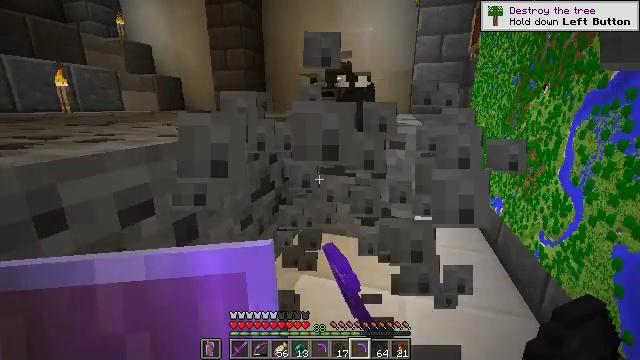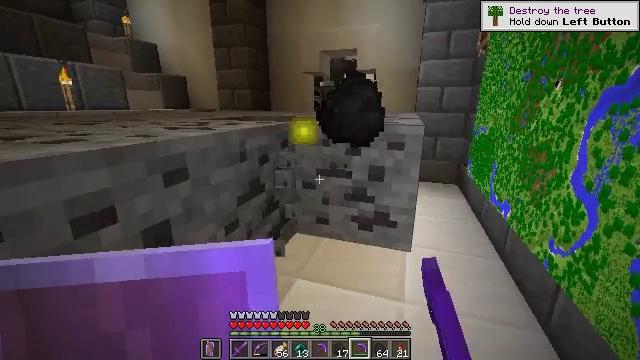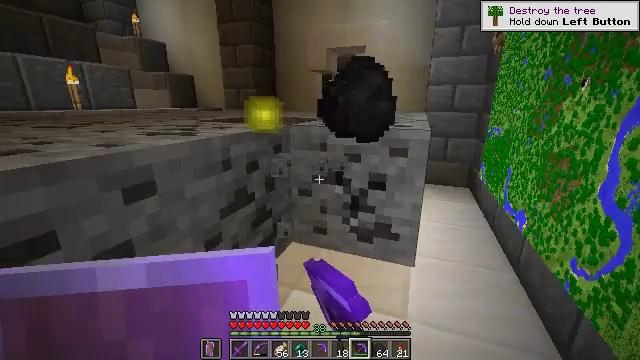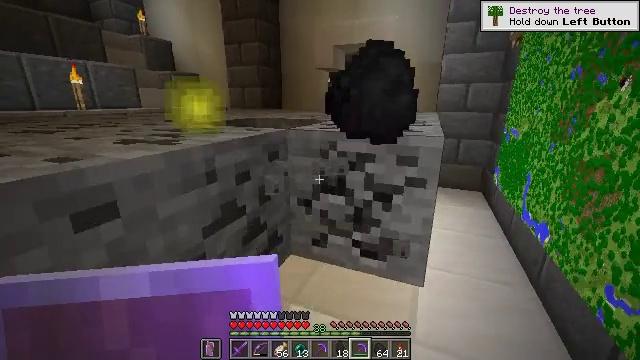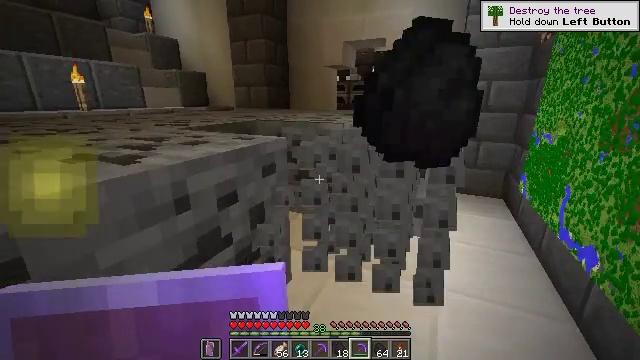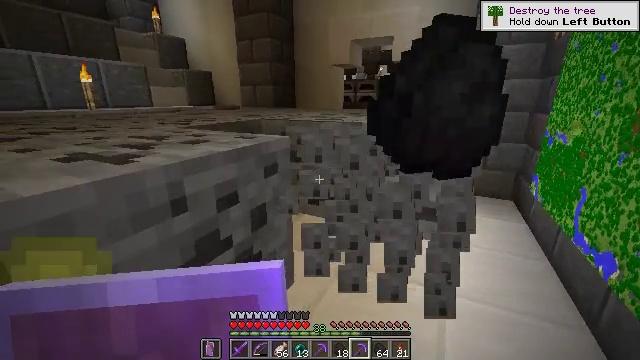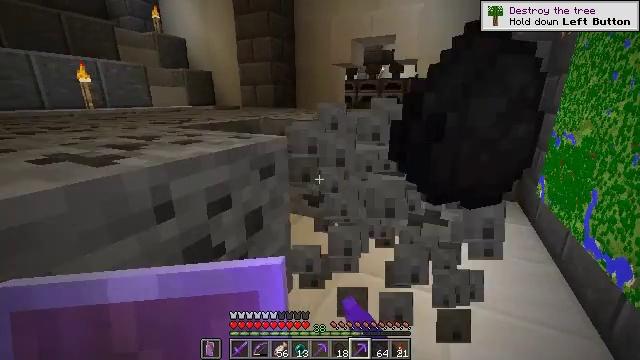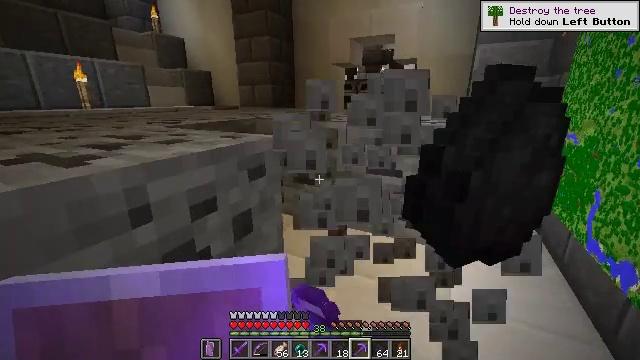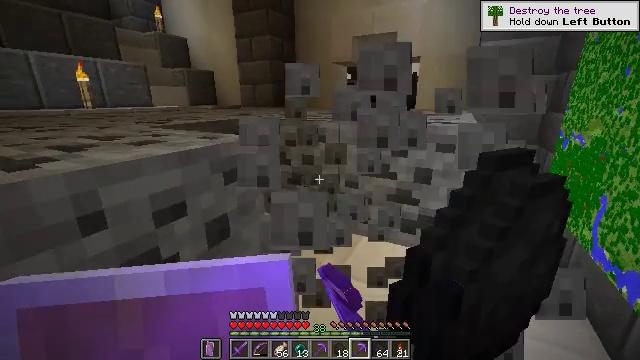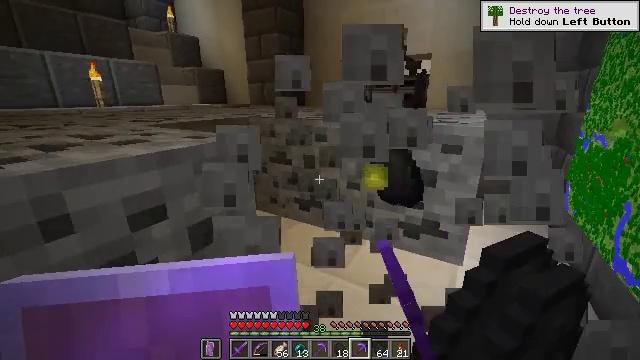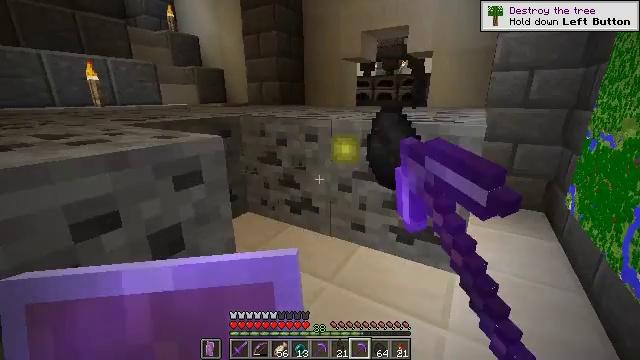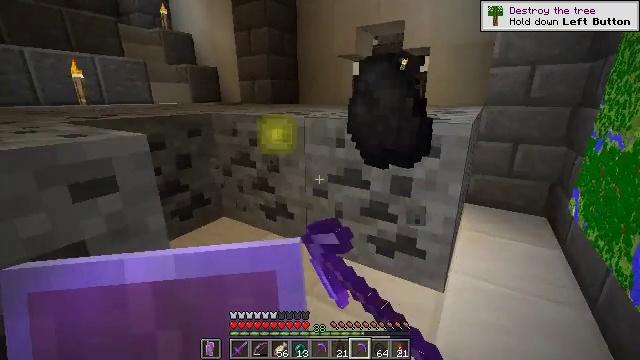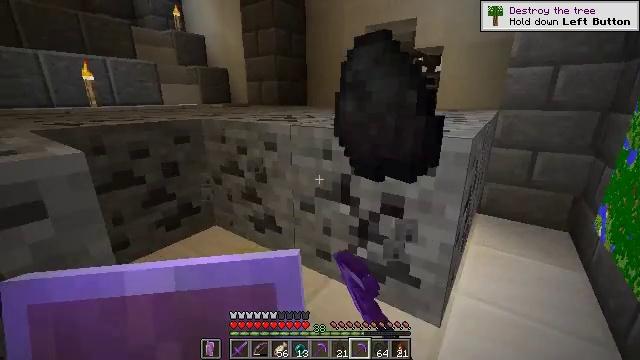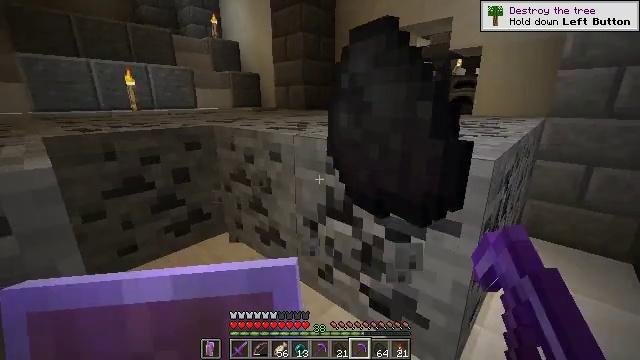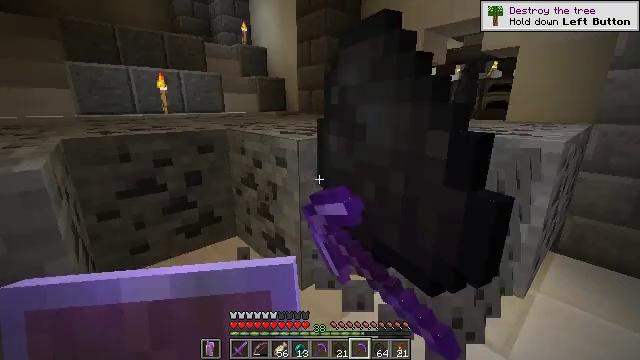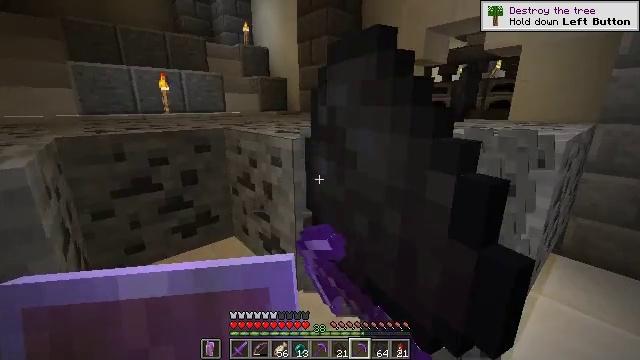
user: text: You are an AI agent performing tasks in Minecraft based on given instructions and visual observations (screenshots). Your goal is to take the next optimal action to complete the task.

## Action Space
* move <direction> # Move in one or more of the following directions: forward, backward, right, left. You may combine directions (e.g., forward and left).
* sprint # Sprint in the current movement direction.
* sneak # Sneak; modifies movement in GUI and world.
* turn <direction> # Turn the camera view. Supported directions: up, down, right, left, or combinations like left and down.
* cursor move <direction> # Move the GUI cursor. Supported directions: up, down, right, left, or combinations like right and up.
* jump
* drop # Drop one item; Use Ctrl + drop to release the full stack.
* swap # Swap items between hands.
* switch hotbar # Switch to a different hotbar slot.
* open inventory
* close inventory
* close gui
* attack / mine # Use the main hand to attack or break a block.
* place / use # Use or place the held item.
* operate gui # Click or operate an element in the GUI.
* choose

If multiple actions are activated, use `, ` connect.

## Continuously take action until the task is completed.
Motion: motion action
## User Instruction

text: Mine the coal ore underground.
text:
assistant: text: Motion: move forward and move right, turn left, attack / mine
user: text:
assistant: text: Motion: move forward, turn left, attack / mine
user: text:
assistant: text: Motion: move forward, turn left, attack / mine
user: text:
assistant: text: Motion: move forward, turn left, attack / mine
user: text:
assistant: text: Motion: turn left, attack / mine
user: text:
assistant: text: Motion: attack / mine
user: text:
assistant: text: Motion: move right, attack / mine
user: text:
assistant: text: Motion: move forward and move right, turn left, attack / mine
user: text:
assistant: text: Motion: move forward and move right, turn left, attack / mine
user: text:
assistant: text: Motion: move forward and move right, attack / mine
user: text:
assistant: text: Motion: move forward and move right, attack / mine
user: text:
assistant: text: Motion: move forward and move right, turn left, attack / mine
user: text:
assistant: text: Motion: move forward and move right, turn left, attack / mine
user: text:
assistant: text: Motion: turn left, attack / mine
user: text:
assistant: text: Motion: attack / mine
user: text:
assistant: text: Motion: attack / mine
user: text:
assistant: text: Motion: attack / mine
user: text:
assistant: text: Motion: move forward and move right, attack / mine
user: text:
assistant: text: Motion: move forward and move right, turn left, attack / mine
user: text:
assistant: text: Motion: move forward and move right, turn left, attack / mine
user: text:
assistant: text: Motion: move forward and move right, turn left, attack / mine
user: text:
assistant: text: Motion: move forward and move right, turn left, attack / mine
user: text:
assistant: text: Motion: move forward and move right, turn left, attack / mine
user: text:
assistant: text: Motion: turn left, attack / mine
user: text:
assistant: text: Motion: turn left, attack / mine
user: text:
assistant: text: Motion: turn left, attack / mine
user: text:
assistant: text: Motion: turn left, attack / mine
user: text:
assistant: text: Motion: turn left, attack / mine
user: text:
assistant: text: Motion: attack / mine
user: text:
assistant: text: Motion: attack / mine